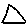
Label: triangle